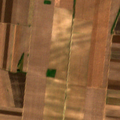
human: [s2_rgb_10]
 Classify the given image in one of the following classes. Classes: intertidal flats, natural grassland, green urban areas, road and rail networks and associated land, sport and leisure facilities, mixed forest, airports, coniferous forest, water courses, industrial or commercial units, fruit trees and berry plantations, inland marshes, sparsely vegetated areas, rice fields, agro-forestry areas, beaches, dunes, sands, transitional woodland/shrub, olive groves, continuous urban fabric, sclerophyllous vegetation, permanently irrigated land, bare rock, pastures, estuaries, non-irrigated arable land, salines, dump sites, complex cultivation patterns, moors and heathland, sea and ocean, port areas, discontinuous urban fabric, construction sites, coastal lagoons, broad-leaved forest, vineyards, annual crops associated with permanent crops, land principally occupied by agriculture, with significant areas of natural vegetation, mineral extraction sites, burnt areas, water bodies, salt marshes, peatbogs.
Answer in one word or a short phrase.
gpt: non-irrigated arable land